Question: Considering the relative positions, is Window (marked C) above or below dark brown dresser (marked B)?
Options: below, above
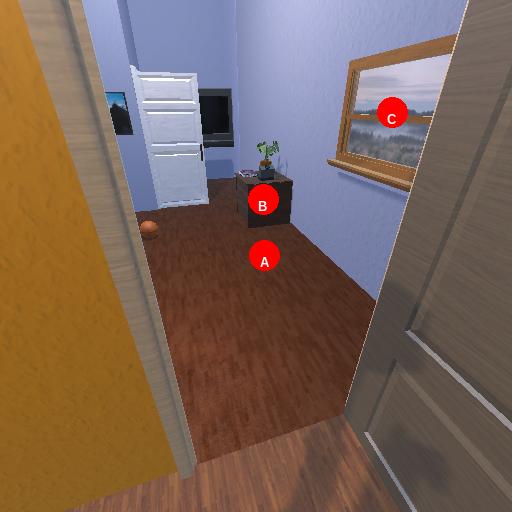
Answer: below